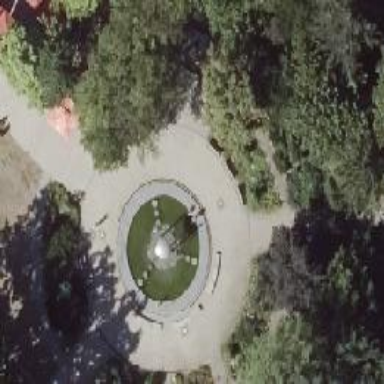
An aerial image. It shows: Beautiful fountain.